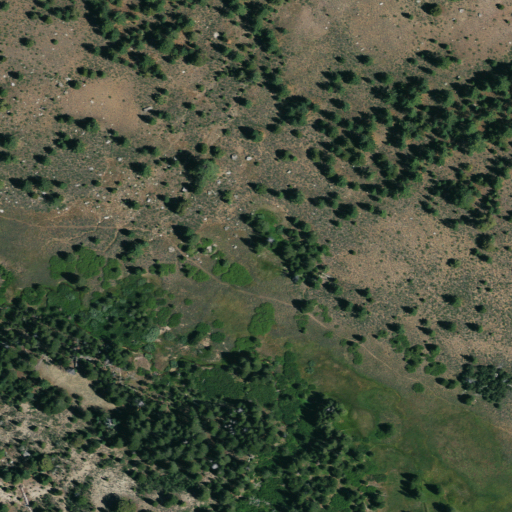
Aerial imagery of plain(s) in California named Poison Flat containing grassland, shrub, evergreen forest, and woody wetlands